Brain MRI, t2w sequence, axial 2D slice.
Patient: age 27, sex F, weight 95 kg, height 1.95 m
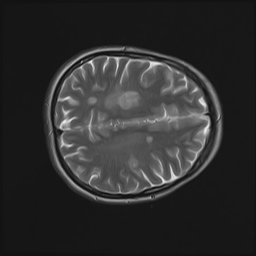